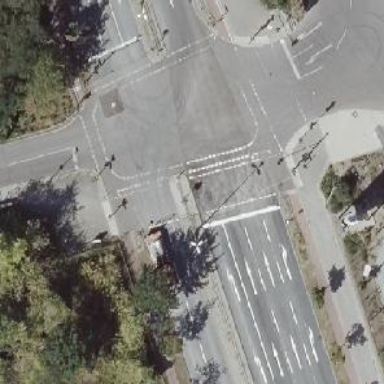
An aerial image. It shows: Road crossing with traffic signals.